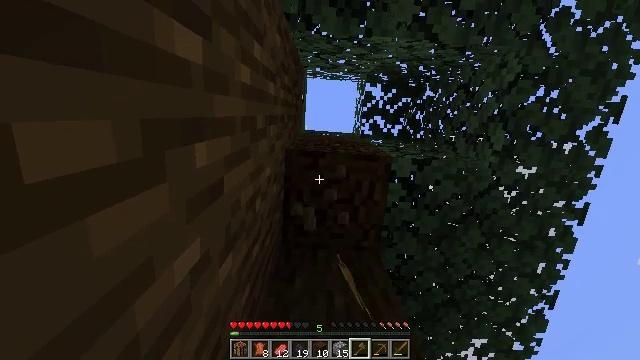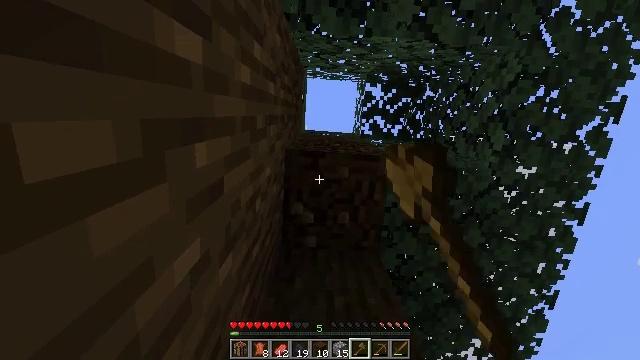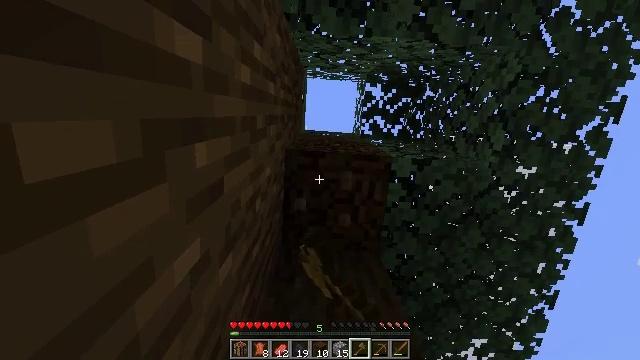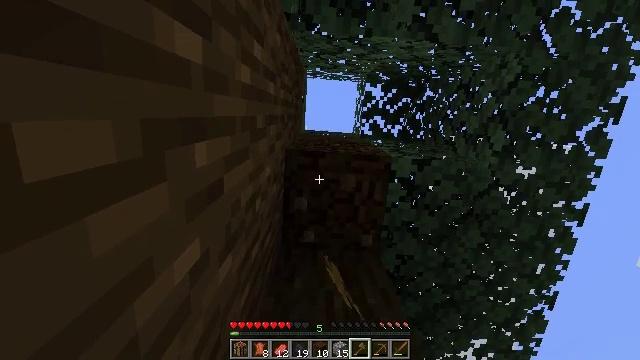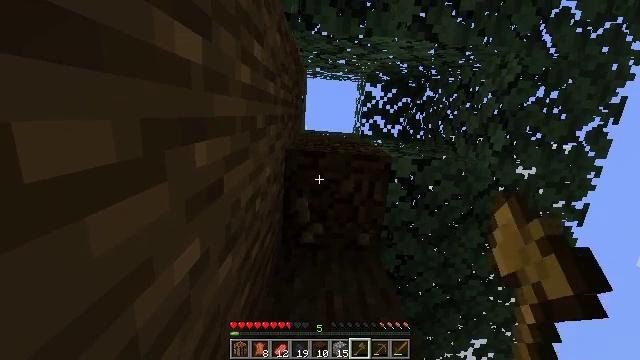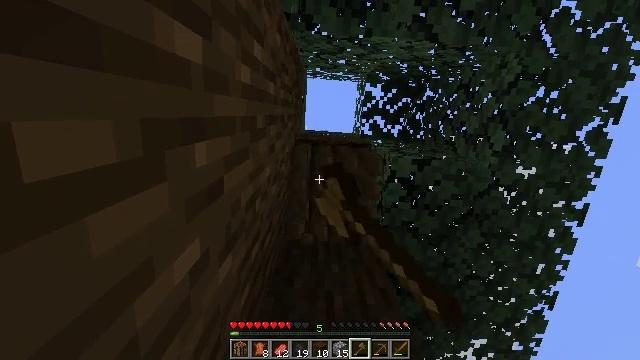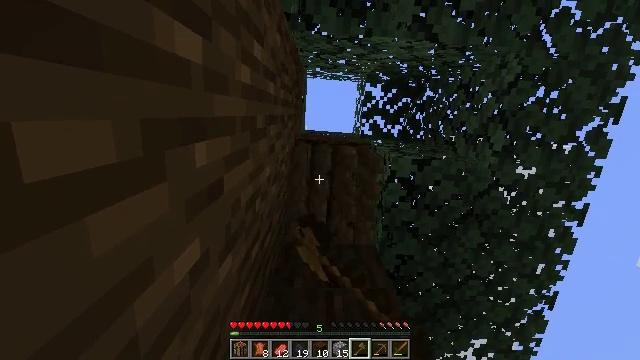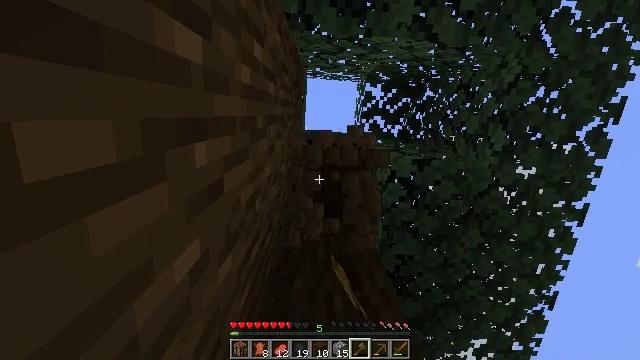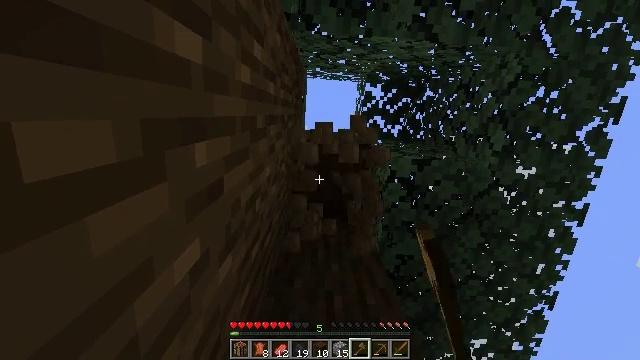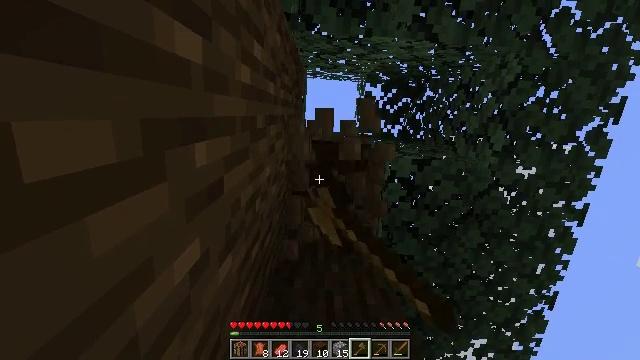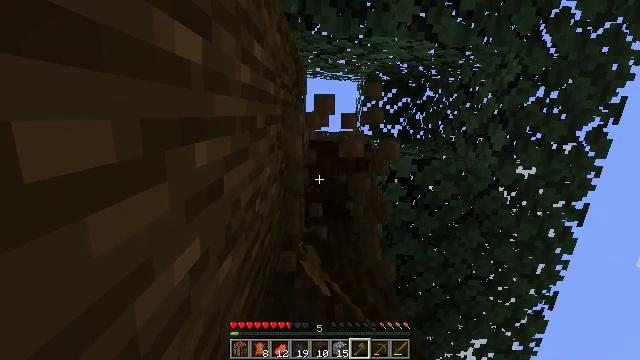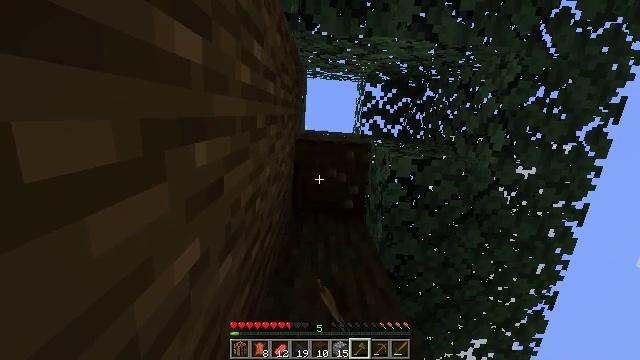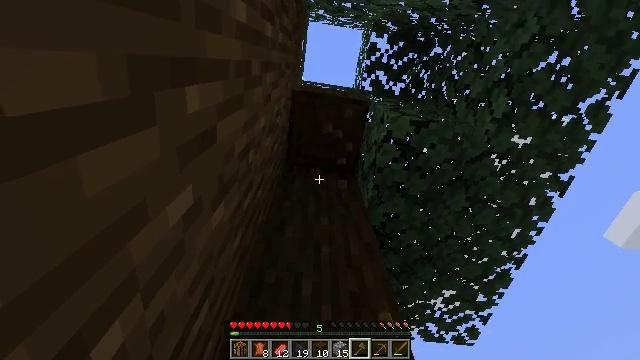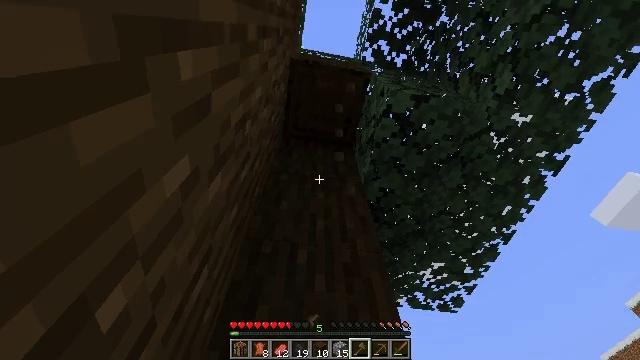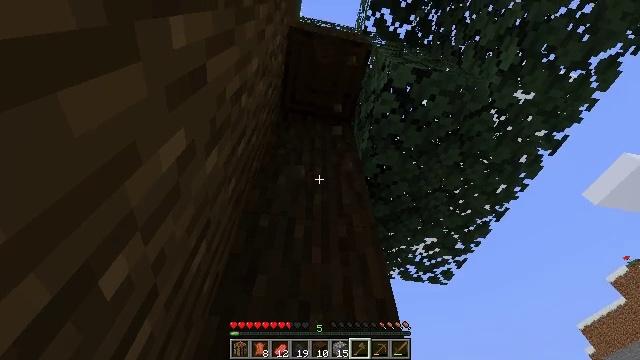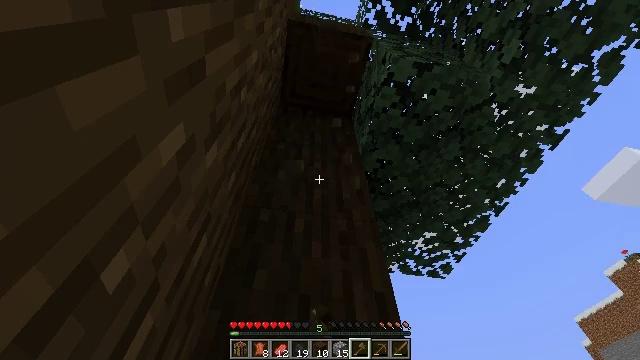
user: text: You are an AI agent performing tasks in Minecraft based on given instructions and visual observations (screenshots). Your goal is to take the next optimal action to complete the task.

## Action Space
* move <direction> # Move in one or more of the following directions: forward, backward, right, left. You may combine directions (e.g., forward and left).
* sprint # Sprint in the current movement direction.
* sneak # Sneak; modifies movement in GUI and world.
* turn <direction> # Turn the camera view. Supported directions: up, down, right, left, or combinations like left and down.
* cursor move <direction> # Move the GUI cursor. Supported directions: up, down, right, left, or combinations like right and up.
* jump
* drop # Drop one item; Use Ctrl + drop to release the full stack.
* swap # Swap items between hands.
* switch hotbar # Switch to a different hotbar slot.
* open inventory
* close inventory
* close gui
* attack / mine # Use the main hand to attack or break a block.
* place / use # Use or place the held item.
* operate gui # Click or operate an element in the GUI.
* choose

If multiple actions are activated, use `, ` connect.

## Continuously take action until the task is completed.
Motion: motion action
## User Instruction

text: Break the dark oak log in the forest.
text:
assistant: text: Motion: attack / mine
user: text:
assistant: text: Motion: attack / mine
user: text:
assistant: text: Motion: attack / mine
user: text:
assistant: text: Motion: attack / mine
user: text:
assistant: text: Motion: attack / mine
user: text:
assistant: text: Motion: attack / mine
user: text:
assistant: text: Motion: attack / mine
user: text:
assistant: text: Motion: attack / mine
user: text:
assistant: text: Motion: attack / mine
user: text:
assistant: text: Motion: attack / mine
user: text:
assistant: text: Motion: attack / mine
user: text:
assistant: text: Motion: turn right and down, attack / mine
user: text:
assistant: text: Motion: turn right and down, attack / mine
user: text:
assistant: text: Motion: turn right and down, attack / mine
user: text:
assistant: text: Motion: turn down, attack / mine
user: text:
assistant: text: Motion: attack / mine
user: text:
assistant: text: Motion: attack / mine
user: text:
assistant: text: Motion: attack / mine
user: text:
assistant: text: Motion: attack / mine
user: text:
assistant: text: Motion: attack / mine
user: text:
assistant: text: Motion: attack / mine
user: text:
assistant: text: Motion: attack / mine
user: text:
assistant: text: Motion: attack / mine
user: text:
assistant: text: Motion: attack / mine
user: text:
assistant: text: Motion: attack / mine
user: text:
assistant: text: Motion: attack / mine
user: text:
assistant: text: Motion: attack / mine
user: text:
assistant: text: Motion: attack / mine
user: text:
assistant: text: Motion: attack / mine
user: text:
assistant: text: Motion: attack / mine